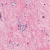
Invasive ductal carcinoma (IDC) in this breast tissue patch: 0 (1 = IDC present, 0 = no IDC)